Question: Right now my graphing function looks this.
'''
def makeGraph(data, name, title, xlab):
g = Gnuplot.Gnuplot(persist=1)
g.title(title)
g('set terminal png truecolor')
g('set output "'+name+'"')
g('set ylabel "# of Reservations"')
g('set xlabel "'+xlab+'"')
g('set style data histograms')
g('set style fill solid 1.0 border -1')
g.plot(data)
'''
As you can see in the photo, everything is working as expected. Now, I would like to change the markings on the x axis (0-6) to Sun-Sat. I have been searching around, but have yet to successfully get it to work.

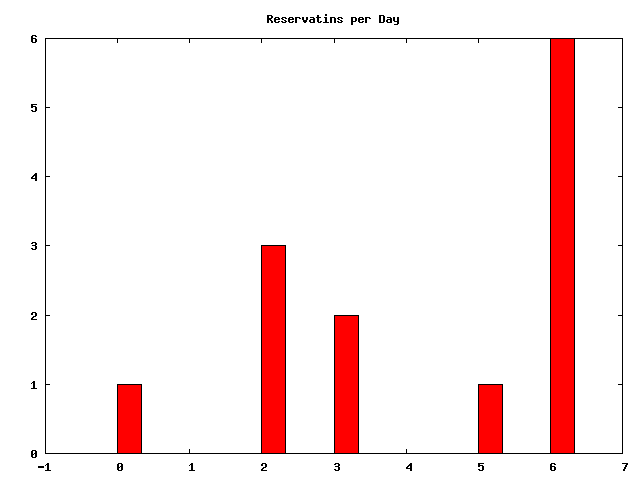
Answer: See <URL>. One way to achieve what you need is to use a command such as:
'''
set xtics ("Sun" 0, "Mon" 1, "Tue" 2, "Wed" 3, "Thu" 4, "Fri" 5, "Sat" 6)
'''